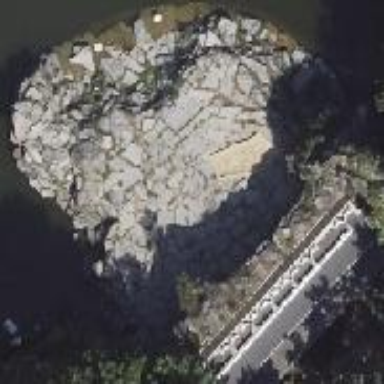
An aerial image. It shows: Landscape dominated by bare rock.